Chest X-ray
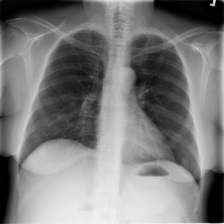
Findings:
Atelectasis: negative
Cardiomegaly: negative
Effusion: negative
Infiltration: negative
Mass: negative
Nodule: negative
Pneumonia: negative
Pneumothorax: negative
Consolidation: negative
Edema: negative
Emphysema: negative
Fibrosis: negative
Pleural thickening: negative
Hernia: negative